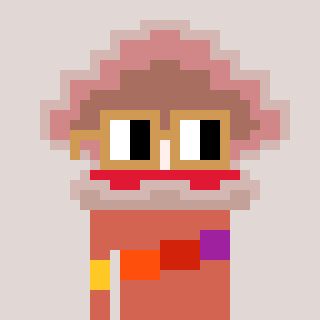
a pixel art character with square brown glasses, a oyster-shaped head and a peachy-colored body on a warm background